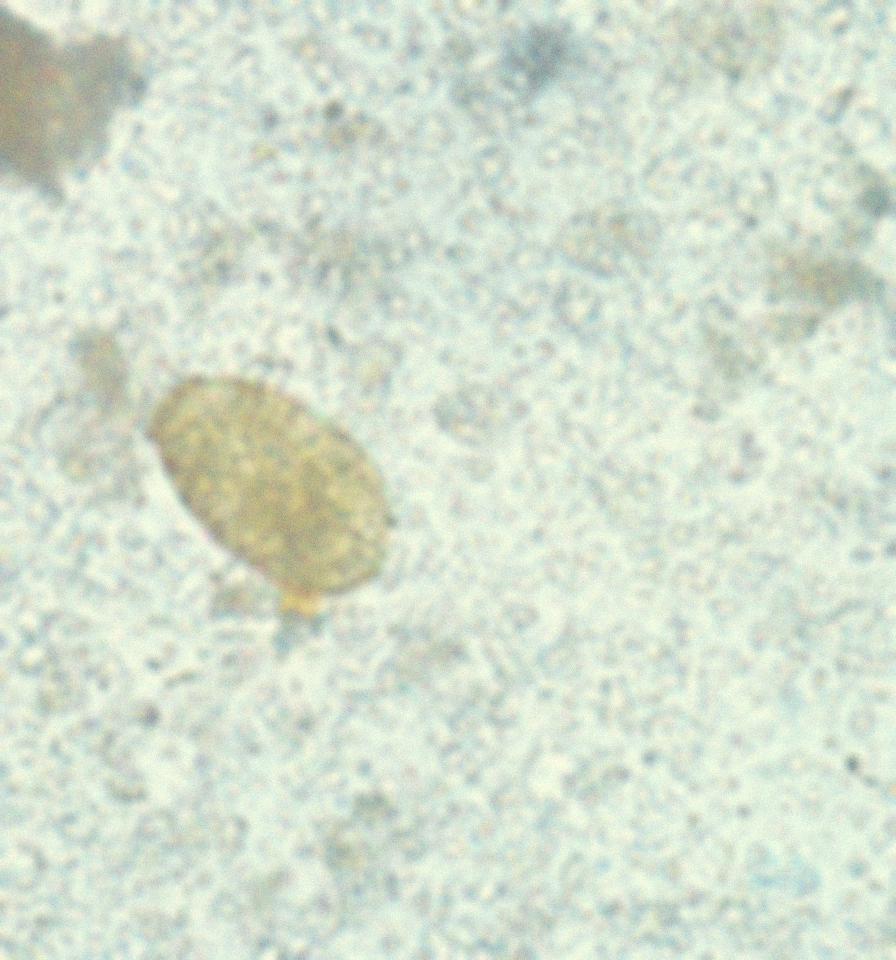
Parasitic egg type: Paragonimus spp